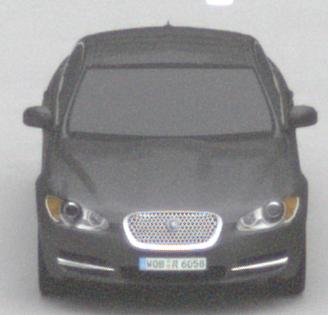
Make: Jaguar
Model: XF 3.0 V6
Detailed model: XF (X250) Limousine
Model produced from: 2010/02
Model produced until: 2010/10
Doors: 4
Color: gray
Road condition: dry road
Daytime: midday
Contrast: low contrast